Question: I'm using flexbox to display a text label along with a numeric value in a narrow column, so that the text is truncated with ellipsis if it doesn't fit.
It worked fine, until I had the need to place the entire column in a table-cell - at which point the browser (Chrome) just ignored the column width and made the table wide enough to fit all the text.
Here's the label layout:
'''
<div class="line">
<span>Very long label text</span>
<span>12345</span>
</div>
'''
'''
.line {
display: flex;
width: 100%;
}
.line span:first-child {
white-space: nowrap;
flex-grow: 1;
overflow: hidden;
text-overflow: ellipsis;
}
.line span:last-child {
flex-shrink: 0;
margin-left: 5px;
}
'''
Placing it in a regular div with a fixed width works as expected. Placing it in a table-cell doesn't:

Fiddle: <URL>
'''
.wrapper {
width: 150px;
}
.table {
display: table;
}
.table > div {
display: table-cell;
}
.line {
display: flex;
width: 100%;
}
.line span:first-child {
white-space: nowrap;
flex-grow: 1;
overflow: hidden;
text-overflow: ellipsis;
}
.line span:last-child {
flex-shrink: 0;
margin-left: 5px;
}
'''
'''
<div class="wrapper">
<div class="line">
<span>Very long label text</span>
<span>12345</span>
</div>
</div>
<div class="table wrapper">
<div>
<div class="line">
<span>Very long label text</span>
<span>12345</span>
</div>
</div>
</div>
'''
: I ended up 'solving' this by using more flexboxes instead of tables, but I would still like to know why the original example doesn't work.
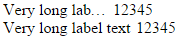
Answer: That's because, by default, tables use the <URL>:
The CSS 2.1 spec doesn't define that layout mode, but suggests a (non-normative) algorithm, which reflects the behavior of several popular HTML user agents.
According to that algorithm, the table's 'width' will only be treated like a minimum width, and the real width will be enough so that the content does not overflow:
> Calculate the minimum content width (MCW) of each cell: the formatted
content may span any number of lines but may not overflow the cell
box.
Since you have 'white-space: nowrap', the MCW will be the width of the full text.
To avoid that, you can set the initial width of your first span to 0:
'''
.line span:first-child {
width: 0;
}
'''
'''
.wrapper {
width: 150px;
}
.table {
display: table;
}
.table > div {
display: table-cell;
}
.line {
display: flex;
width: 100%;
}
.line span:first-child {
width: 0;
white-space: nowrap;
flex-grow: 1;
overflow: hidden;
text-overflow: ellipsis;
}
.line span:last-child {
flex-shrink: 0;
margin-left: 5px;
}
'''
'''
<div class="wrapper">
<div class="line">
<span>Very long label text</span>
<span>12345</span>
</div>
</div>
<div class="table wrapper">
<div>
<div class="line">
<span>Very long label text</span>
<span>12345</span>
</div>
</div>
</div>
'''
Alternatively, you may want to try the <URL>, is usually faster, and solves the problem too.
'''
table-layout: fixed;
'''
'''
.wrapper {
width: 150px;
}
.table {
display: table;
table-layout: fixed;
}
.table > div {
display: table-cell;
}
.line {
display: flex;
width: 100%;
}
.line span:first-child {
white-space: nowrap;
flex-grow: 1;
overflow: hidden;
text-overflow: ellipsis;
}
.line span:last-child {
flex-shrink: 0;
margin-left: 5px;
}
'''
'''
<div class="wrapper">
<div class="line">
<span>Very long label text</span>
<span>12345</span>
</div>
</div>
<div class="table wrapper">
<div>
<div class="line">
<span>Very long label text</span>
<span>12345</span>
</div>
</div>
</div>
'''